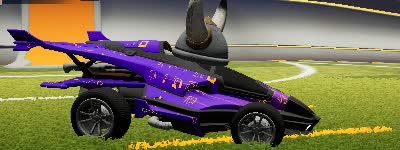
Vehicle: aftershock